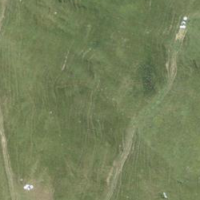
EUNIS habitat code: 23
Species observed at this site:
Capreolus capreolus
Ichthyosaura alpestris